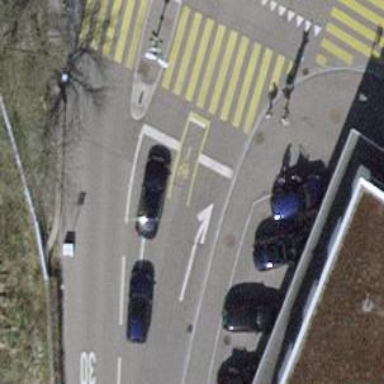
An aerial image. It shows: Road with traffic signals.